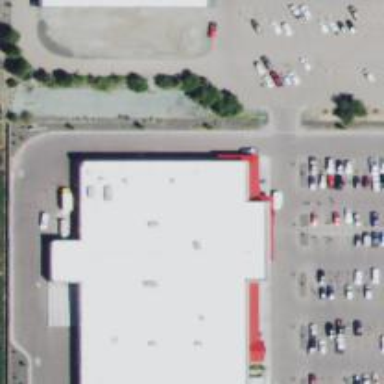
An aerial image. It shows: Supermarket building.